Field crop: maize
Growth stage: 1
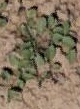
Species: convolvulus